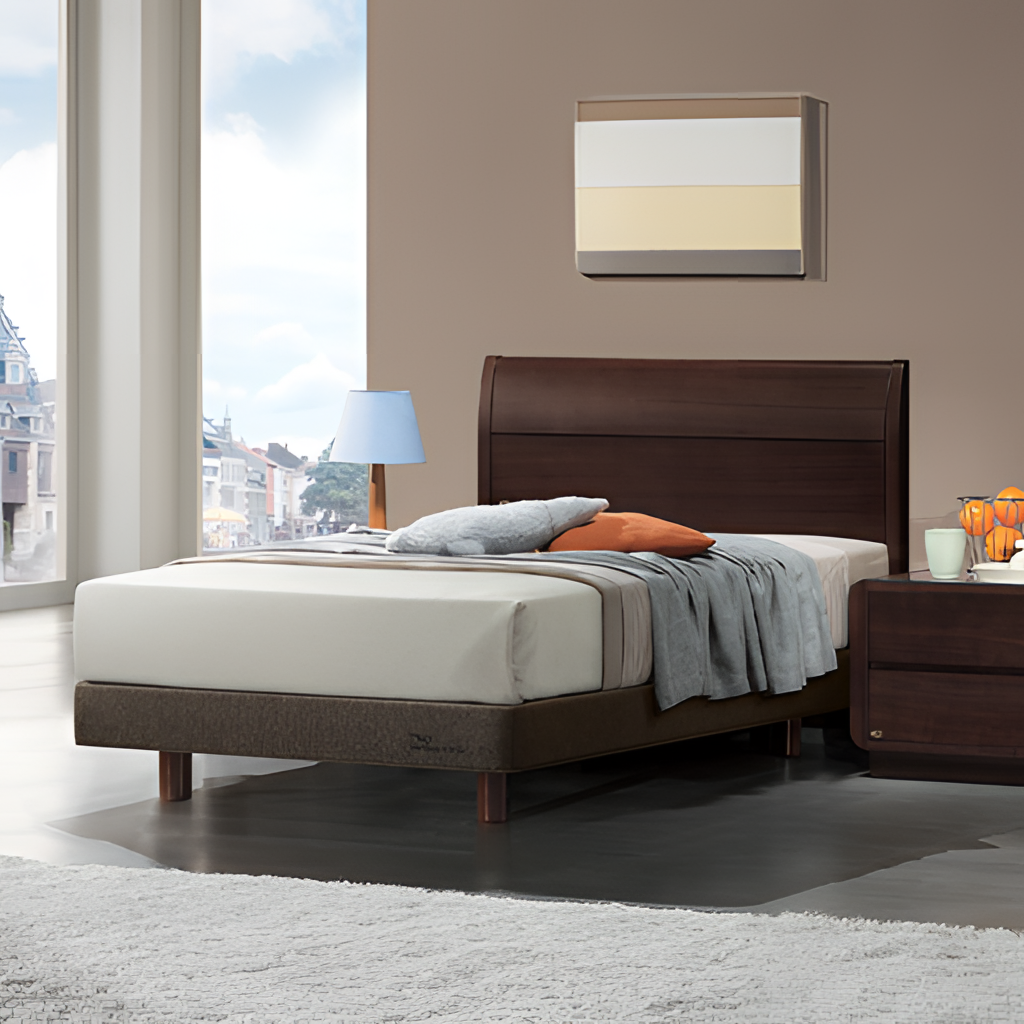
wood bed, bedroom, gray tile flooring, with plank pattern, paint wallpaper, with solid pattern, contemporary